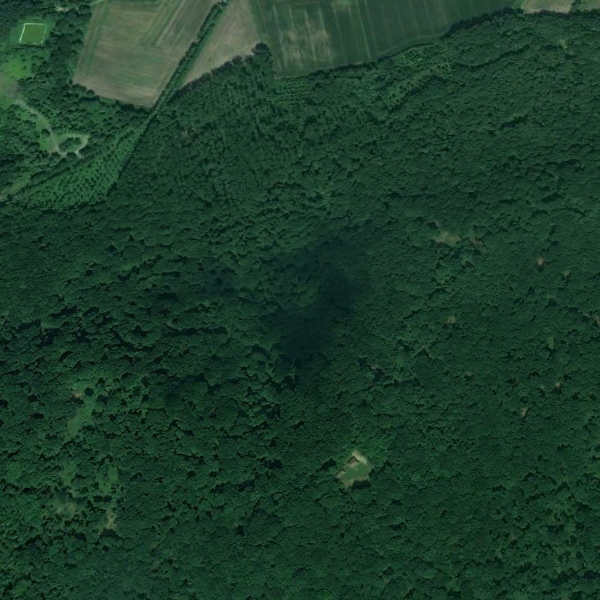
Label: Forest